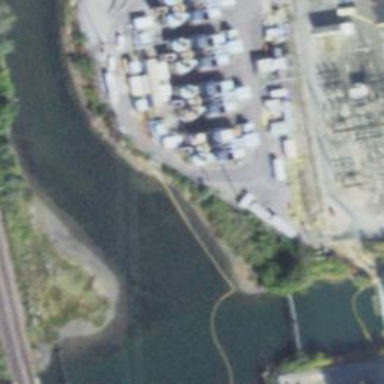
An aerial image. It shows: Gas turbine power generator.